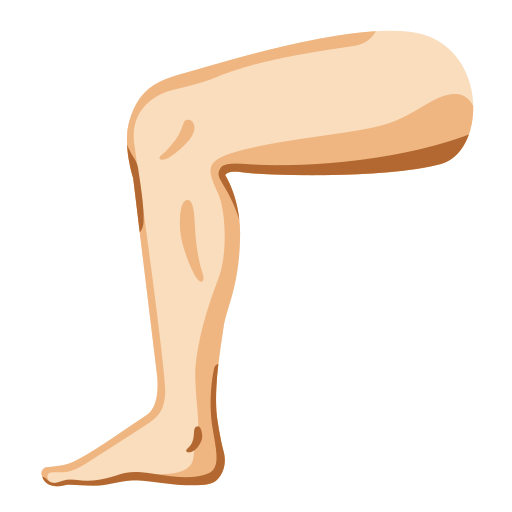
Emoji: 🦵🏻